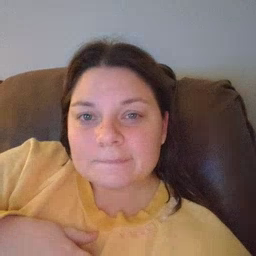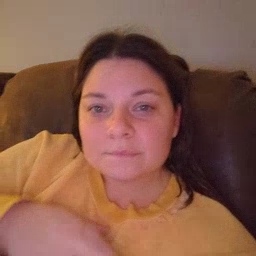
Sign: ride